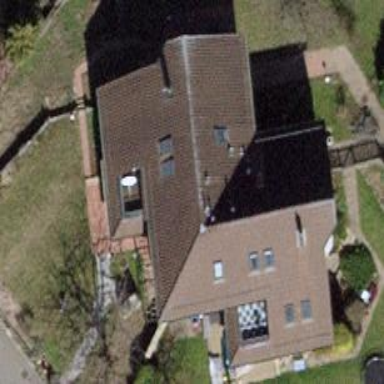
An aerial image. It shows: Semidetached house with gabled roof.